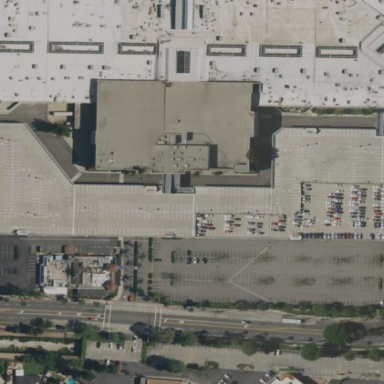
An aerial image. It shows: Multi-storey parking facility attached to retail building.